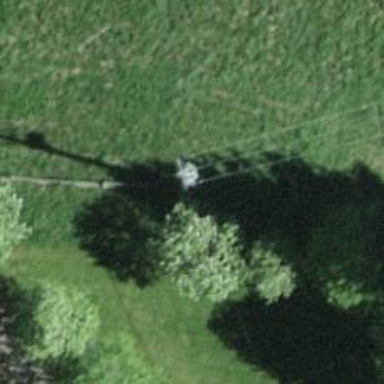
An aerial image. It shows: Power pole with minor distribution substation nearby. The substation contains main transformer.